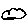
Label: cloud